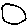
Label: circle